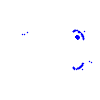
Particle: proton